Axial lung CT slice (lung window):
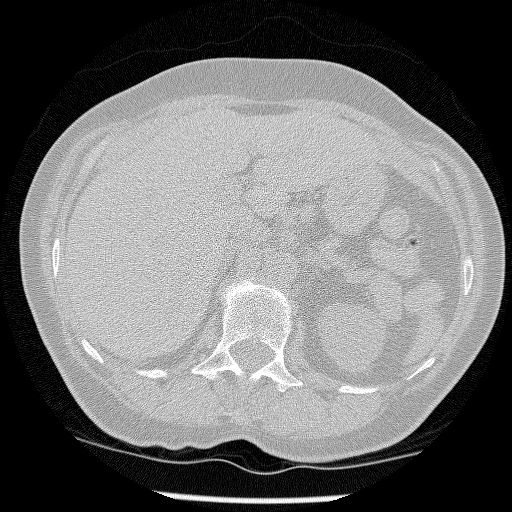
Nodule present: no